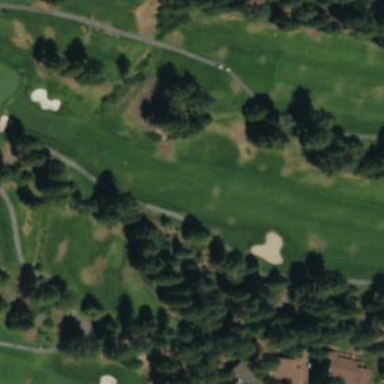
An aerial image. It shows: Golf fairway surrounded by grass.